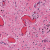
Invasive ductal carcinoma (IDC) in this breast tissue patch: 0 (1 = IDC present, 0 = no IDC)